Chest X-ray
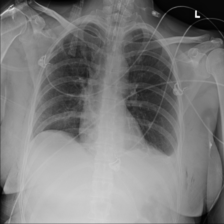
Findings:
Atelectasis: negative
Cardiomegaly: negative
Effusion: negative
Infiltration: negative
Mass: negative
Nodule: negative
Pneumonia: negative
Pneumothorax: negative
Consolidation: negative
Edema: negative
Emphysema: positive
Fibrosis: negative
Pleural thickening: negative
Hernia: negative